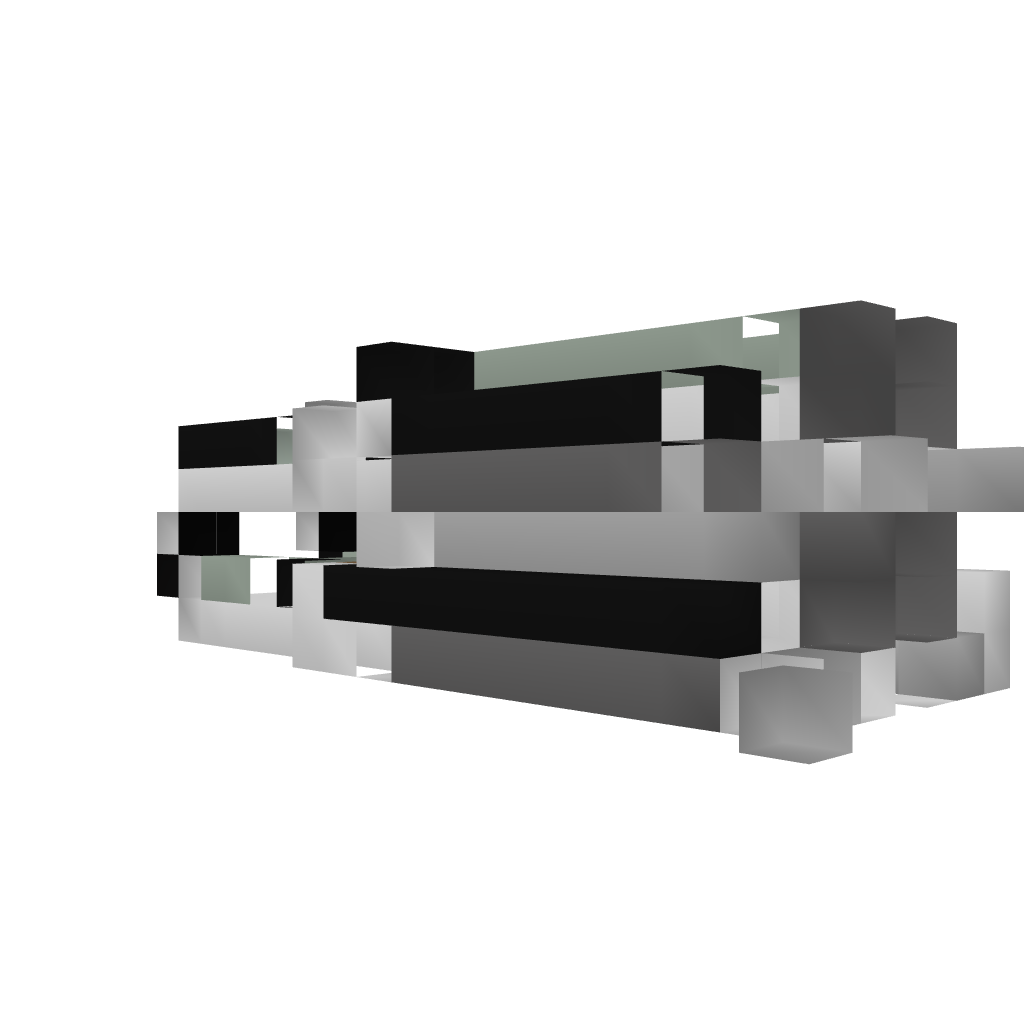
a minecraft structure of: Cannon rapid fire